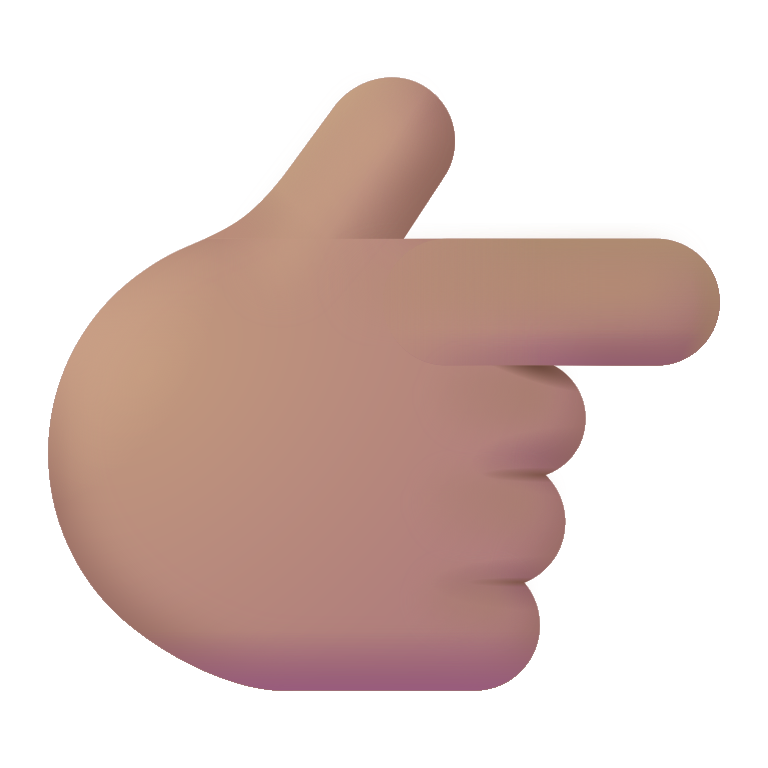
backhand index pointing right color